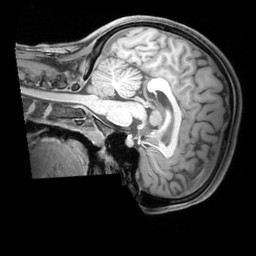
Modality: T1w
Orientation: sagittal
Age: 26
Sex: female
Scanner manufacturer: siemens
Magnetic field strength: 3 T
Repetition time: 1.97 s
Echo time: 0.00206 s